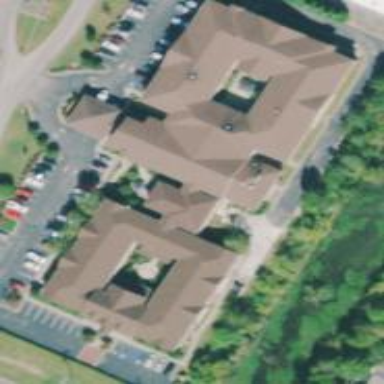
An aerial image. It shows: Nursing home building.